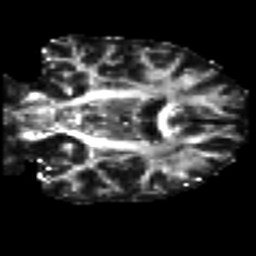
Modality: FA
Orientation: coronal
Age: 50
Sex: female
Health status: healthy
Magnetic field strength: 3 T
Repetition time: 8.4 s
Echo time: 0.0926 s